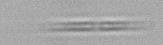
Label: Pseudo-nitzschia